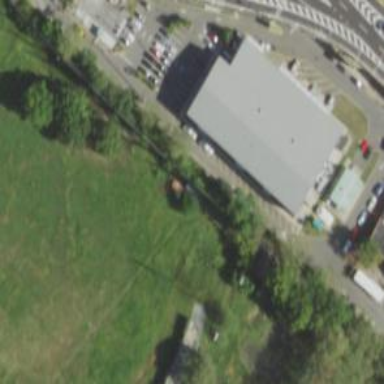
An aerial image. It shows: Fitness centre on leisure land.